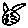
Label: cat